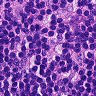
Metastatic tissue present: no